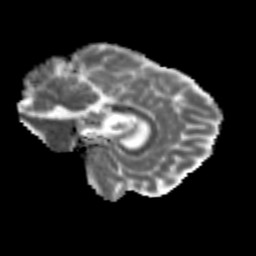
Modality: MD
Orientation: sagittal
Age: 26
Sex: female
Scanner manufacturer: siemens
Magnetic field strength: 3 T
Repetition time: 3.5 s
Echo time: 0.113 s